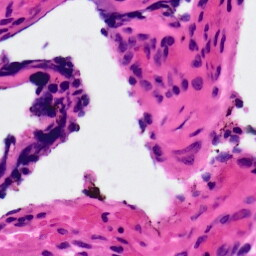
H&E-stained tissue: Ovarian